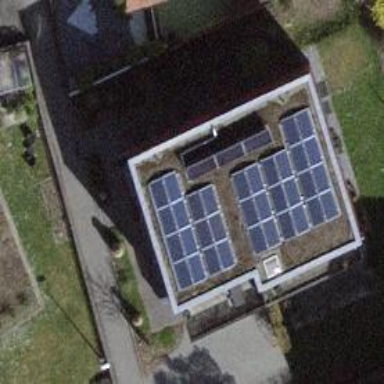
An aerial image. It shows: Solar power generator using photovoltaic method with solar photovoltaic panel types.